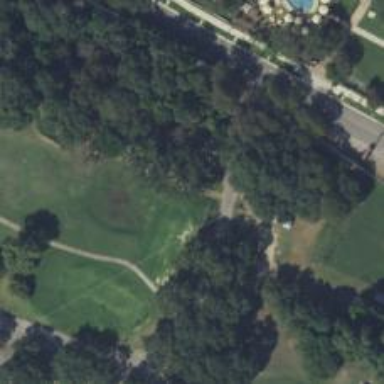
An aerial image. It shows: Path used for both walking and golf.